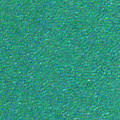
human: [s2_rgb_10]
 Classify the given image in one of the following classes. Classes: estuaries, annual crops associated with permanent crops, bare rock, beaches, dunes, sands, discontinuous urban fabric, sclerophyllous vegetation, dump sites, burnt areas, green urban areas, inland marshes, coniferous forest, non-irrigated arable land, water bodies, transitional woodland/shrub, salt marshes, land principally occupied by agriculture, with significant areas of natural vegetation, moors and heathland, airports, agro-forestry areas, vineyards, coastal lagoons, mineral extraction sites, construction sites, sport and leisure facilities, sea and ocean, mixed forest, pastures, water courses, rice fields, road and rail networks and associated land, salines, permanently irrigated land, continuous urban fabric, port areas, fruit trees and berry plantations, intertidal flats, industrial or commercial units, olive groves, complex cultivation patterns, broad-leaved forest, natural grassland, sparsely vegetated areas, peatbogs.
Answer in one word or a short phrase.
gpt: sea and ocean